Interaction volume radius: 10 \u00c5
Interaction volume height: 35 \u00c5
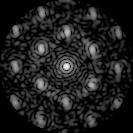
Disorder parameter: 0.4477